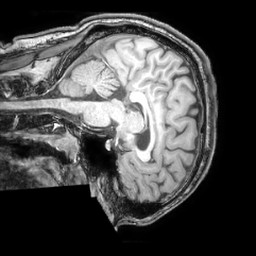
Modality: T1w
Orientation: sagittal
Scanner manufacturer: philips
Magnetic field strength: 3 T
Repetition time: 0.008 s
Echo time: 0.0035 s